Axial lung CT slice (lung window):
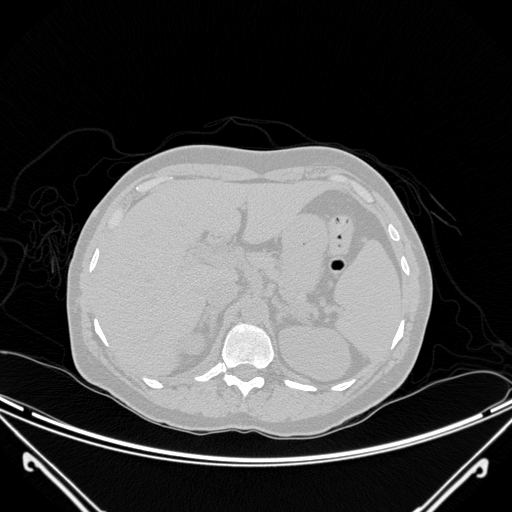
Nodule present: no